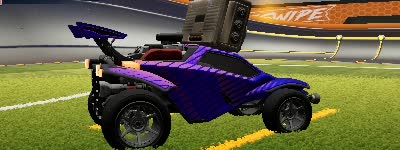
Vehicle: octane